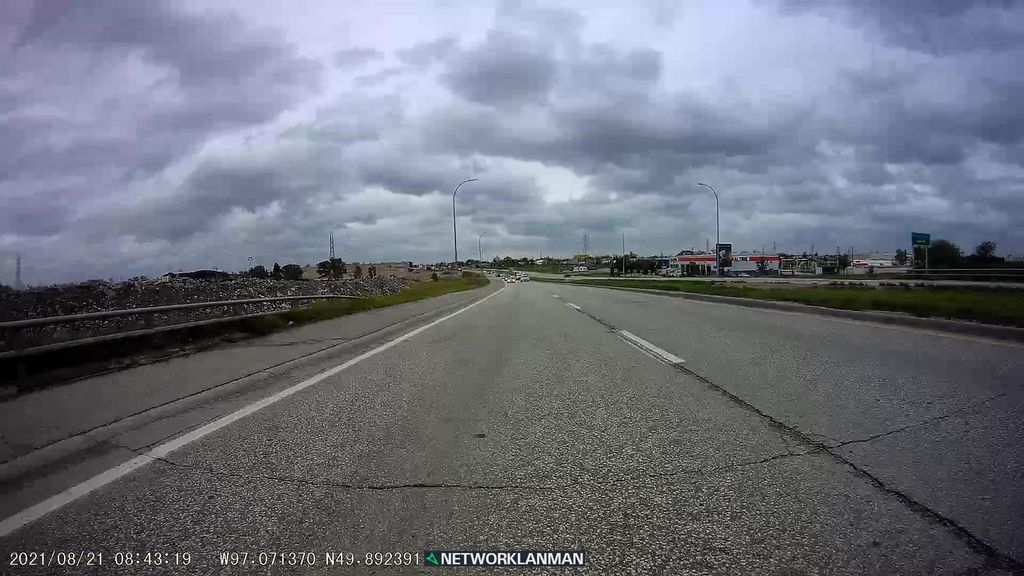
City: winnipeg